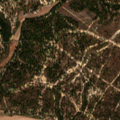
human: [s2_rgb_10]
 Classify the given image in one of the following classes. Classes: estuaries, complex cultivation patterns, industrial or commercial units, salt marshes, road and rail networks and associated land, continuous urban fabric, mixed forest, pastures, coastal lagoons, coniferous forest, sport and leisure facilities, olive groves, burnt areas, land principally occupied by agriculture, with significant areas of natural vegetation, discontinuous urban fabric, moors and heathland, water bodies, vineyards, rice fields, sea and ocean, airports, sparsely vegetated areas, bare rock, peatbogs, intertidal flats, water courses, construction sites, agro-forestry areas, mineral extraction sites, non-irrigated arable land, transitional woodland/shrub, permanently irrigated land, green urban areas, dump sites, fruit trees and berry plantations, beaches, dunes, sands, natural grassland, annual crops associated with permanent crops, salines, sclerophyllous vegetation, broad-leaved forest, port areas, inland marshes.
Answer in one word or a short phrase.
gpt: permanently irrigated land, agro-forestry areas, mixed forest